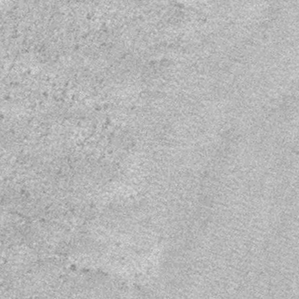
Label: frost